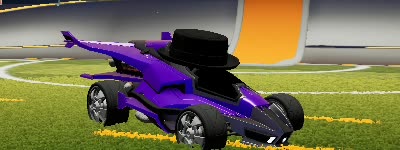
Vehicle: aftershock